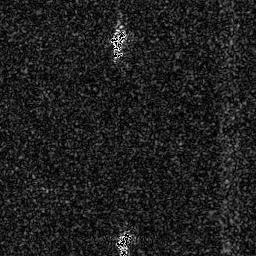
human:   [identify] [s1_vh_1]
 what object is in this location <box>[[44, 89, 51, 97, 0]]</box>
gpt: <ref>1 small ship at the bottom</ref>